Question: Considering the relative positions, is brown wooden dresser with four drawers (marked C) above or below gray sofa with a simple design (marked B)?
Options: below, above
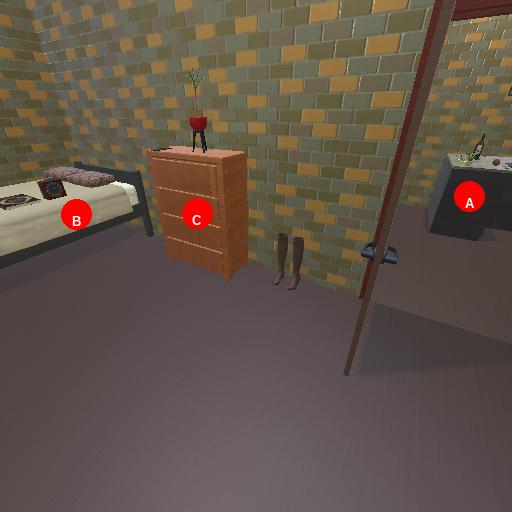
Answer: below